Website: apple
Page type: delivery-shipping
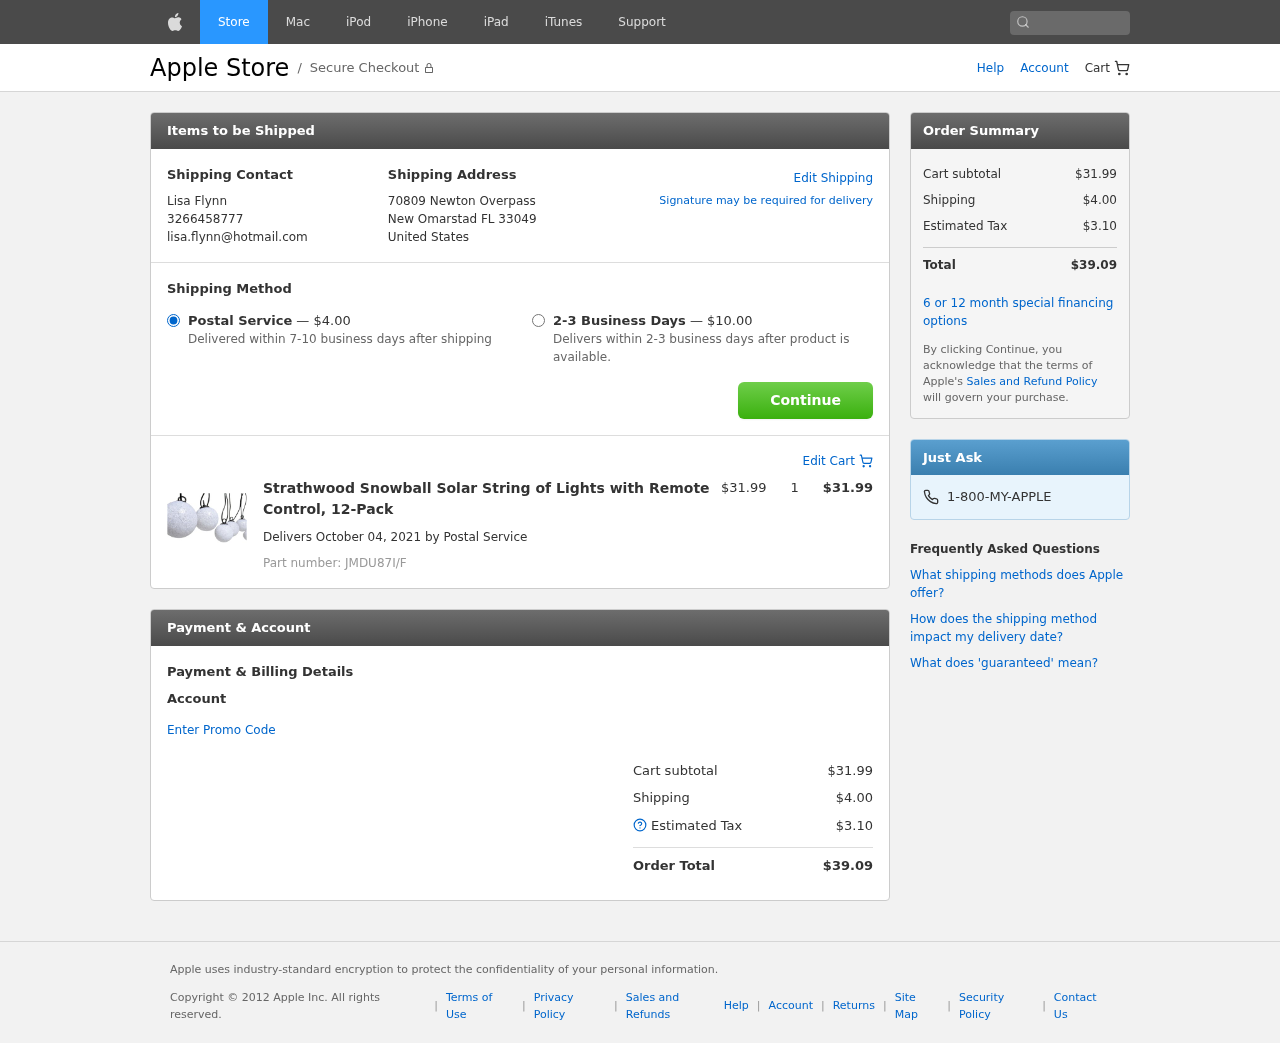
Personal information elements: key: PII_CITY
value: New Omarstad
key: PII_COUNTRY
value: United States
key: PII_EMAIL
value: lisa.flynn@hotmail.com
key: PII_FULLNAME
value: Lisa Flynn
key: PII_PHONE
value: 3266458777
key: PII_POSTCODE
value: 33049
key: PII_STATE_ABBR
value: FL
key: PII_STREET
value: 70809 Newton Overpass
Product elements: key: PRODUCT1_NAME
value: Strathwood Snowball Solar String of Lights with Remote Control, 12-Pack
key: PRODUCT1_PRICE
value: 31.99
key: PRODUCT1_QUANTITY
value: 1
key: PRODUCT1_SKU
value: JMDU87I/F
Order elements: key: ORDER_SHIPPING_COST
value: $4.00
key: ORDER_SUBTOTAL
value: $31.99
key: ORDER_DELIVERY_DATE
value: October 04, 2021
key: ORDER_TAX
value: $3.10
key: ORDER_TOTAL
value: $39.09